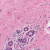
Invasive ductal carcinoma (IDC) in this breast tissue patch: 0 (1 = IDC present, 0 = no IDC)